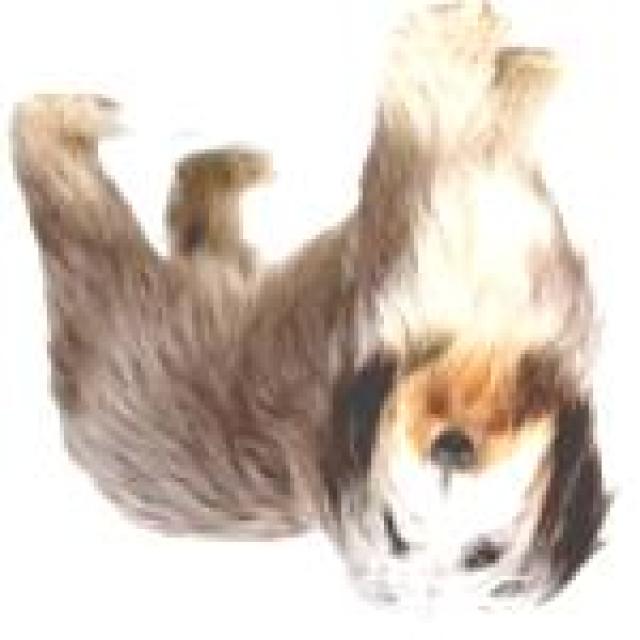
Healthy canine skin — no visible lesions, inflammation, or abnormalities. The skin and coat appear normal.